Brain MRI study timepoint: preop
T1CE (contrast-enhanced T1) slice:
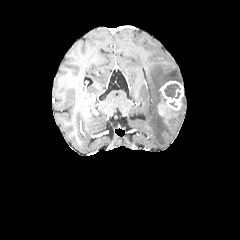
T2-FLAIR slice:
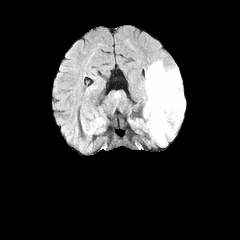